Chest X-ray:
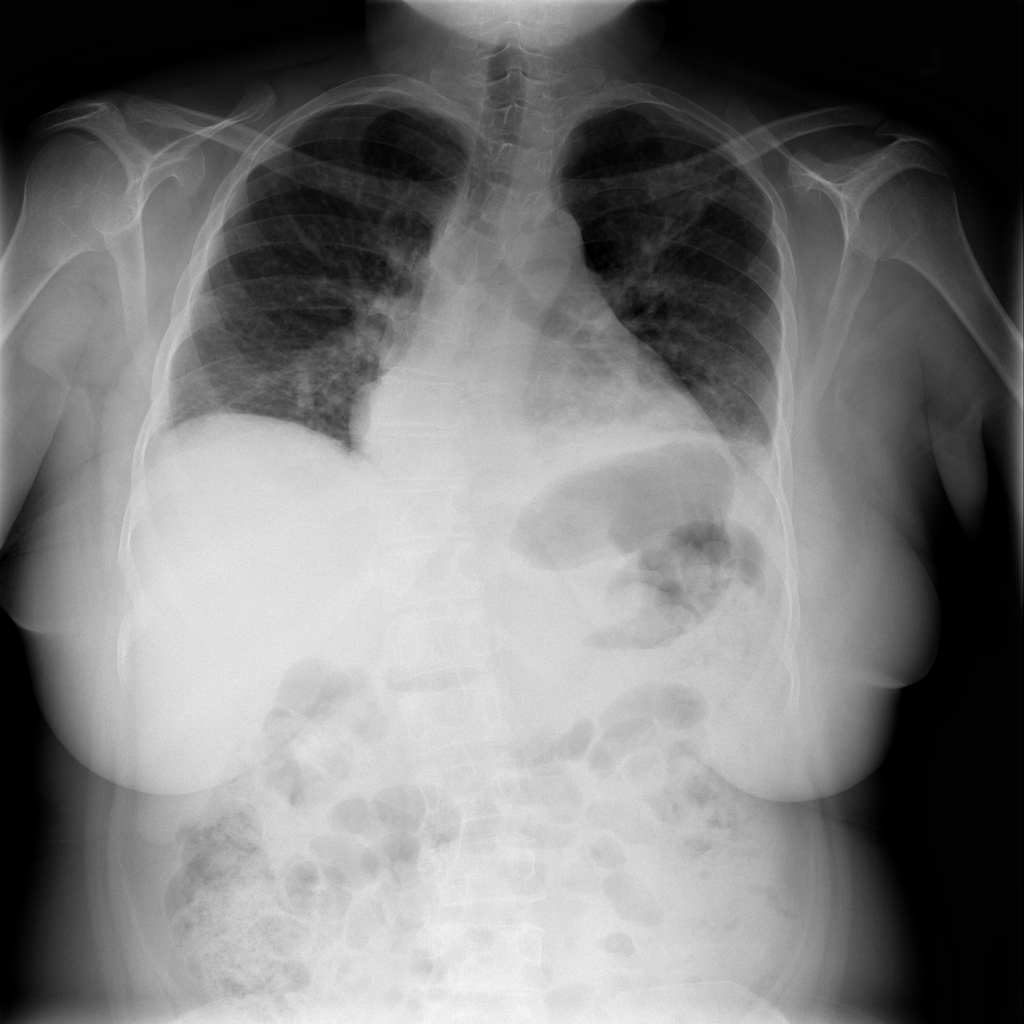
Findings: Consolidation, Effusion
No abnormal finding: no